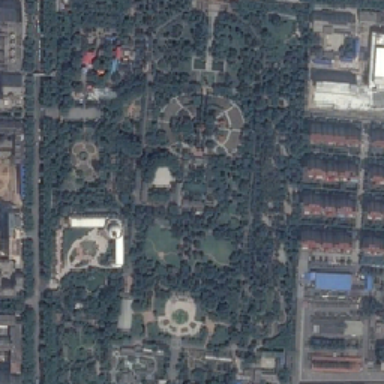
The rectangular park is surrounded by buildings .